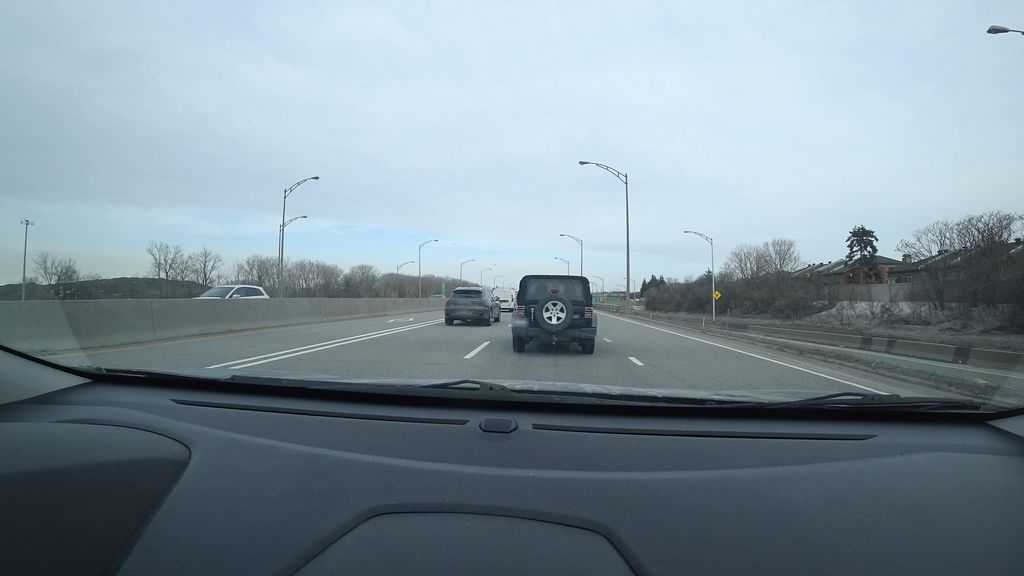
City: montreal